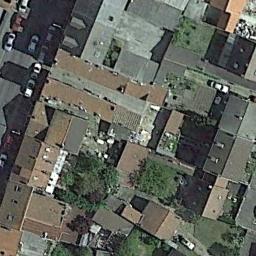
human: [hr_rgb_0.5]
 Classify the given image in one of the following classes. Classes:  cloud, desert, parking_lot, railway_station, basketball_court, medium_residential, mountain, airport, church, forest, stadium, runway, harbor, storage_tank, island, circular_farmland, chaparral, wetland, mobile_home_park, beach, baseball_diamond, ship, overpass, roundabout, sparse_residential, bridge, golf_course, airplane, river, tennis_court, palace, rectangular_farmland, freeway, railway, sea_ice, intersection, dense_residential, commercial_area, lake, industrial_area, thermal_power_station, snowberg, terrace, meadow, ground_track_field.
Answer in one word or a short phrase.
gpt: dense_residential